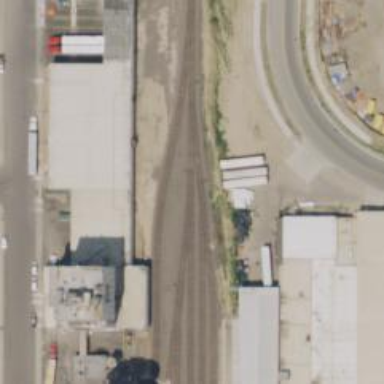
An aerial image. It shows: Railway spur service.